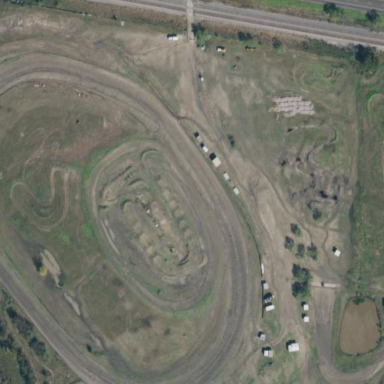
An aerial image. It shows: Raceway for motor sports.